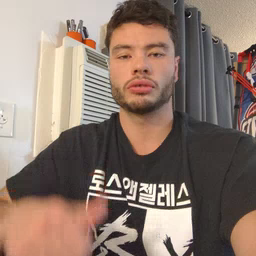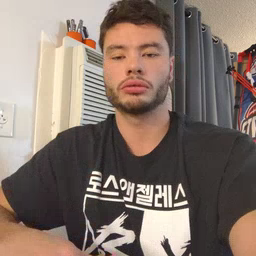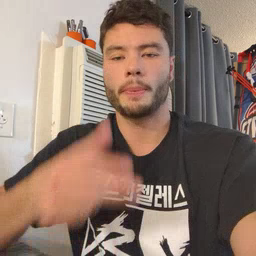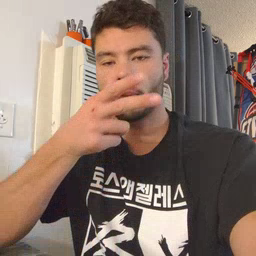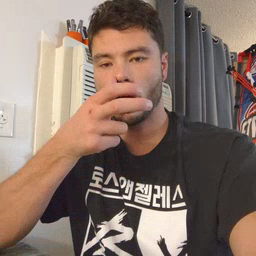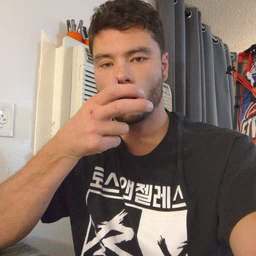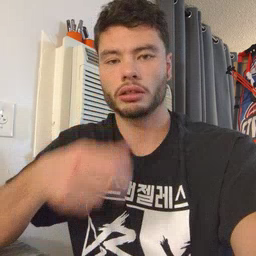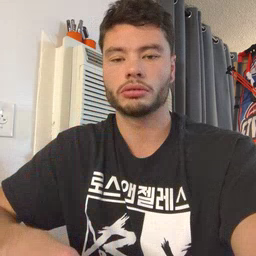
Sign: bug